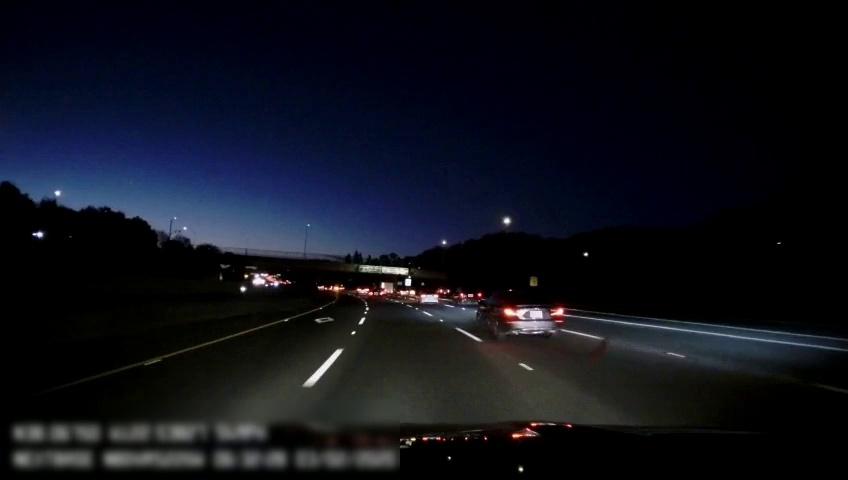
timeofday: Night
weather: Other
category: Drivable Space
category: Vehicles | SUV
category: Vehicles | Car
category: Vehicles | Car
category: Vehicles | Other LV
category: Lanes | Alternate Lane
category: Lanes | Current Lane
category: Lanes | Current Lane
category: Lanes | Alternate Lane
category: Lanes | Alternate Lane
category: Lanes | Alternate Lane
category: Traffic | Signs
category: Traffic | Signs
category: Traffic | Signs